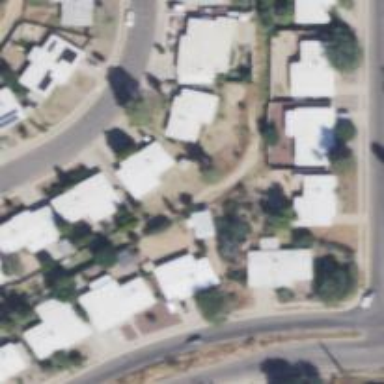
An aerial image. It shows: Alleyway designated as service road.